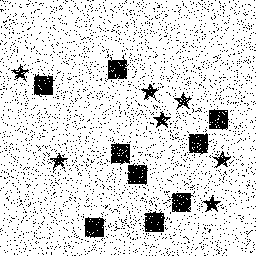
Squares: 9
Triangles: 0
Stars: 7
Total shapes: 16